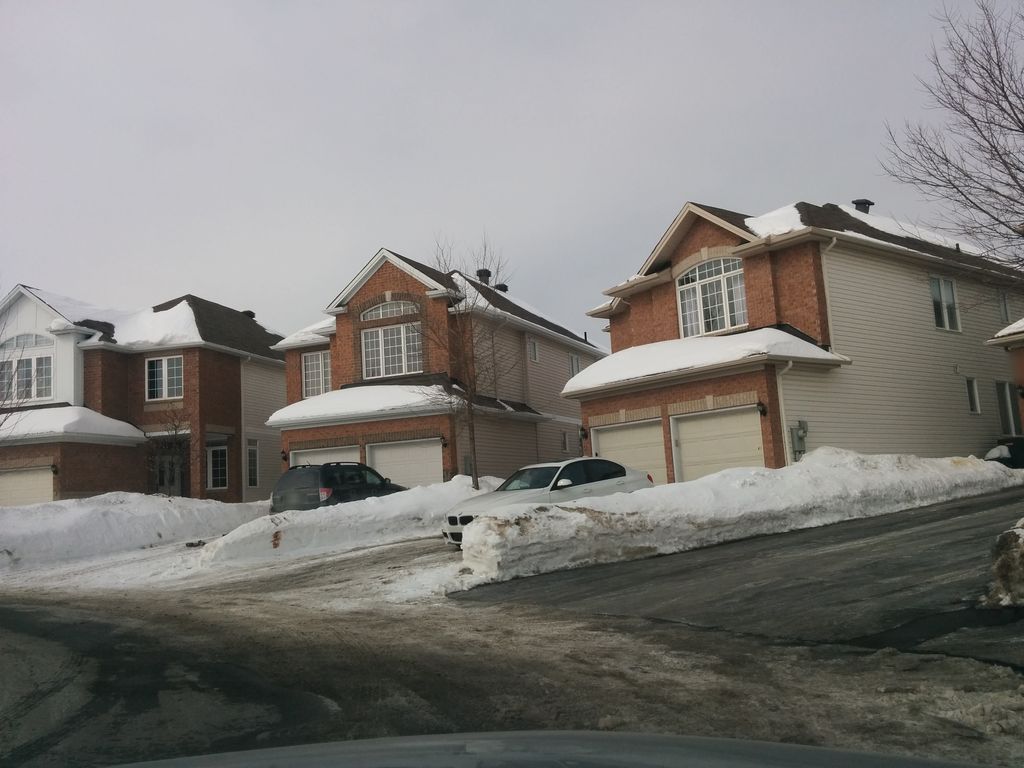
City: ottawa-gatineau